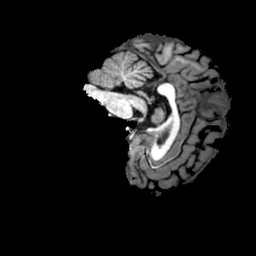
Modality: T1w
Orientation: sagittal
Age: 18
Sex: female
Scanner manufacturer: philips
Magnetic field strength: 3 T
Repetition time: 0.0082 s
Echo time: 0.0037 s